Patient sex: F
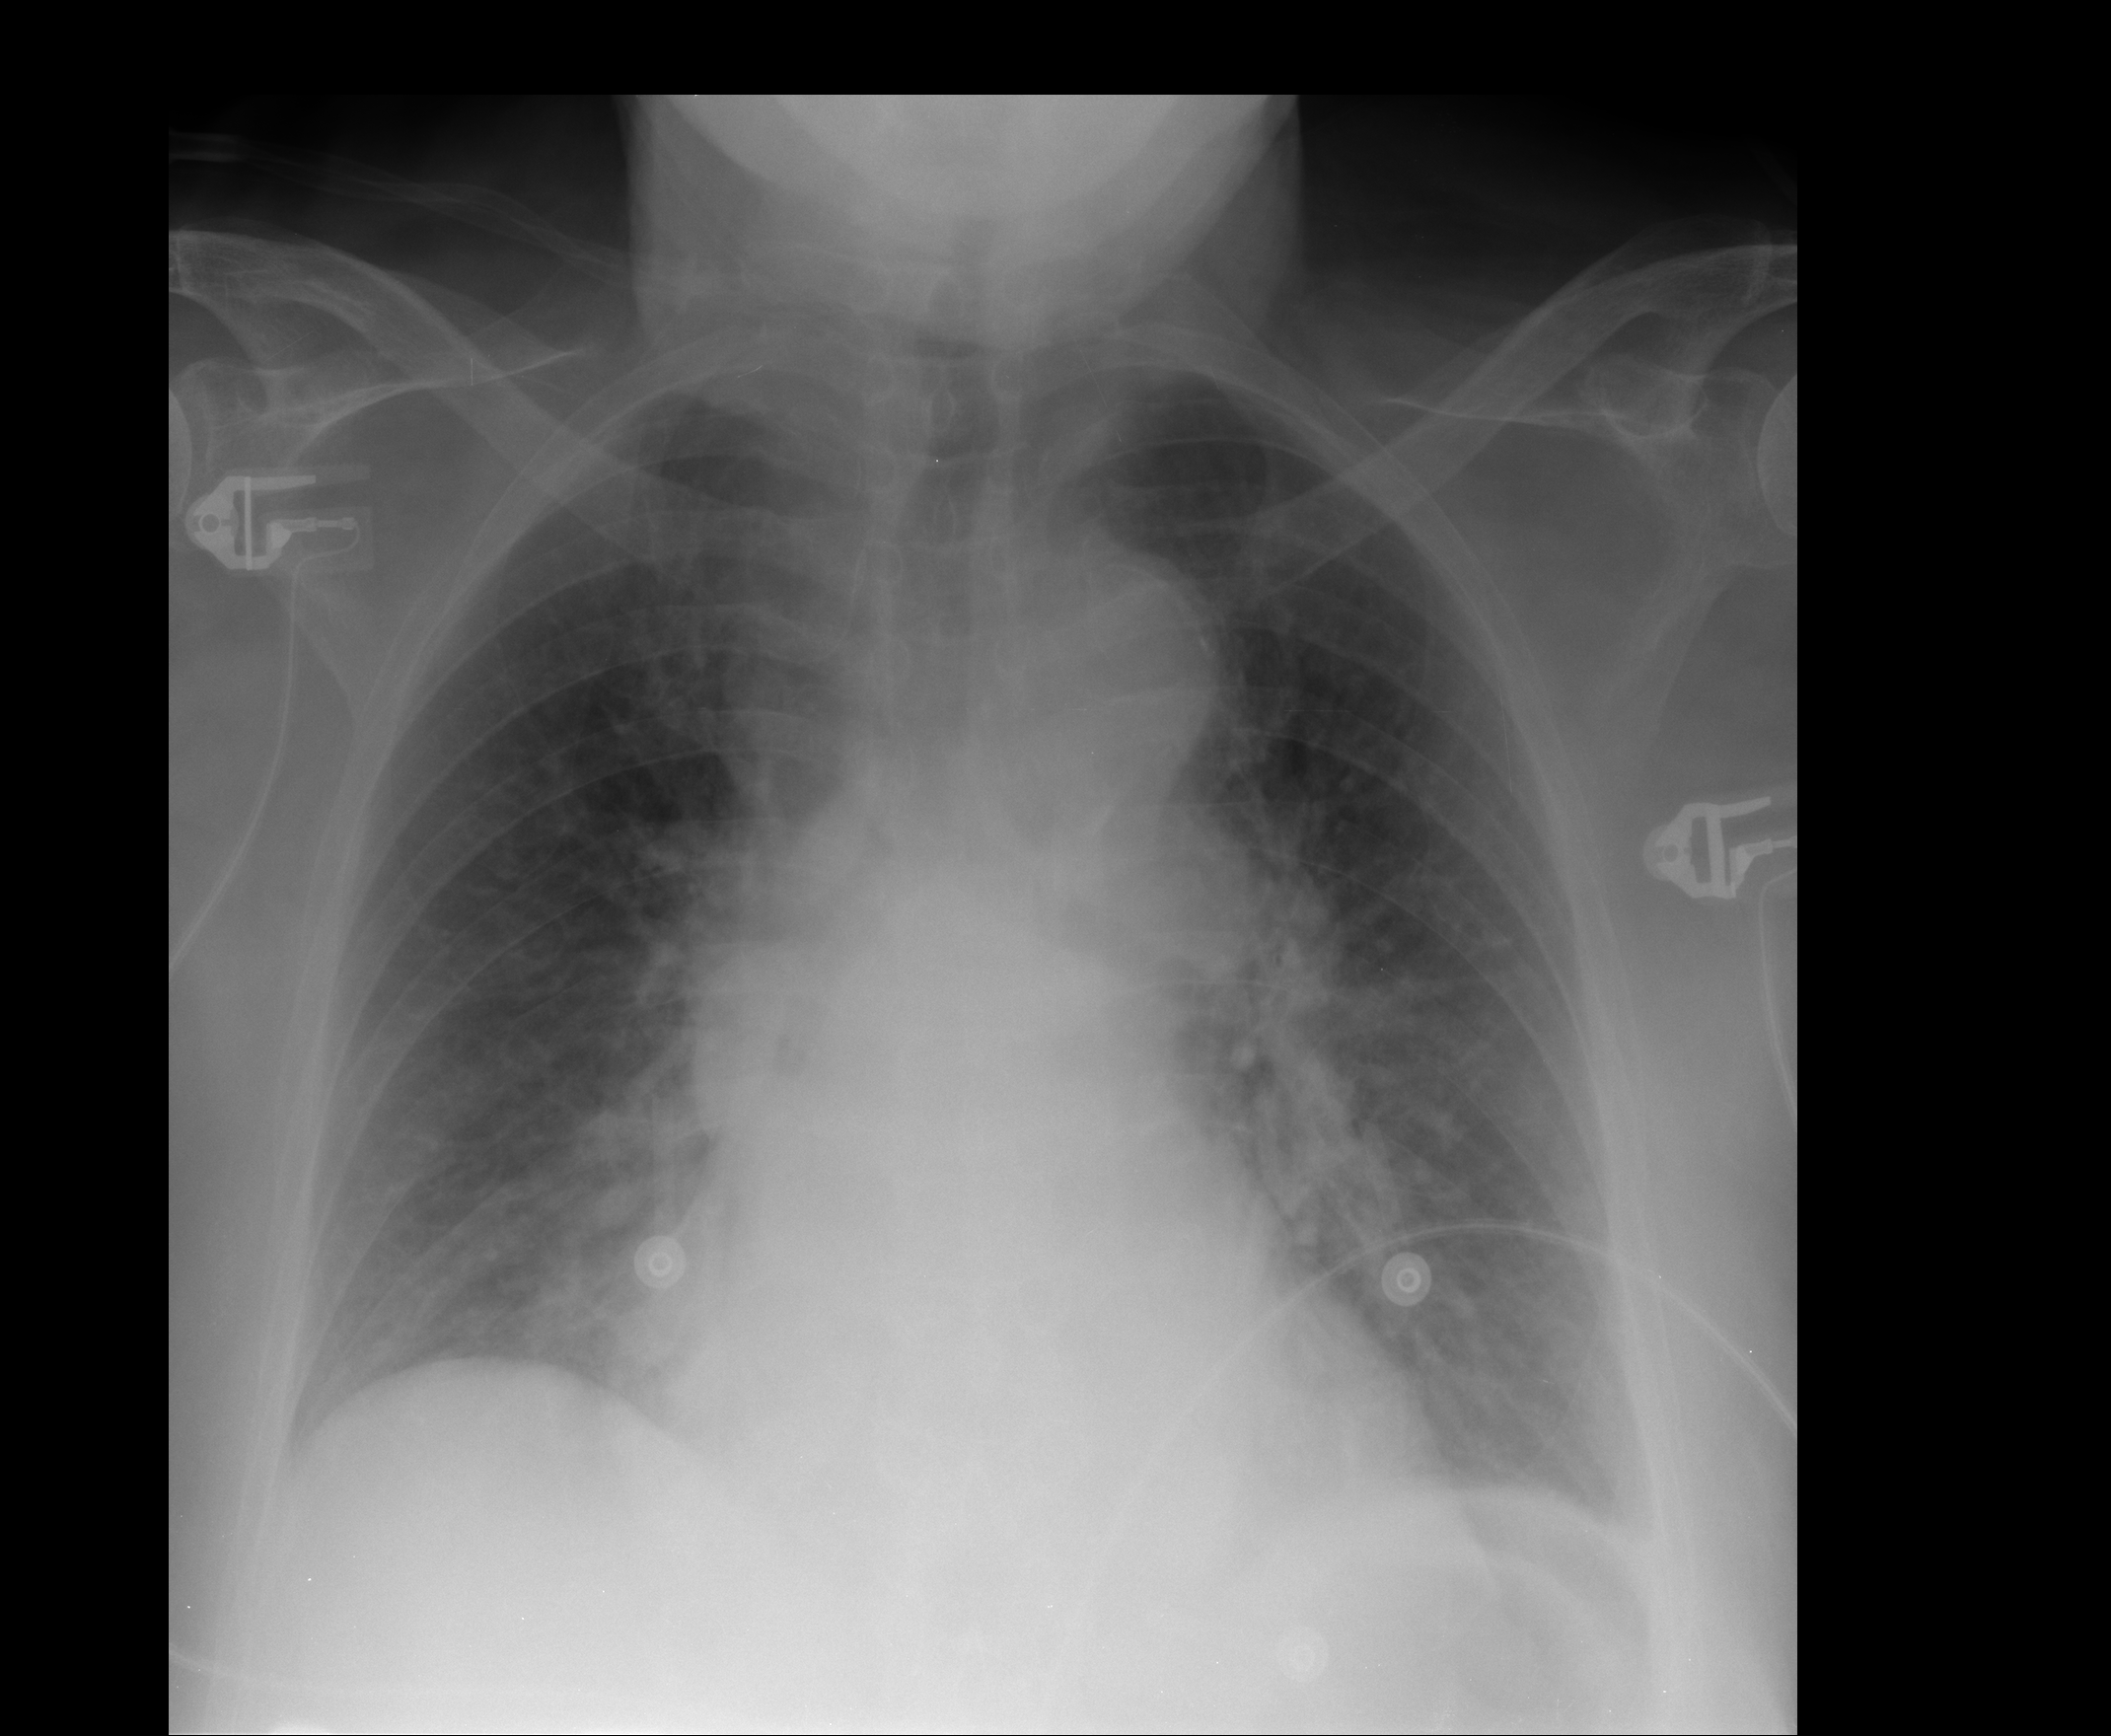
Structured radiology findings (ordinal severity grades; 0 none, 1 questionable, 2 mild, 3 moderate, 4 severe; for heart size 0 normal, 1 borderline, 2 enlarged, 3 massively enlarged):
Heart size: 2
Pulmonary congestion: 2
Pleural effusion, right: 0
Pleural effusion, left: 0
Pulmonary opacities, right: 0
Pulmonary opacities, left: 0
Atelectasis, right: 0
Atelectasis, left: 1